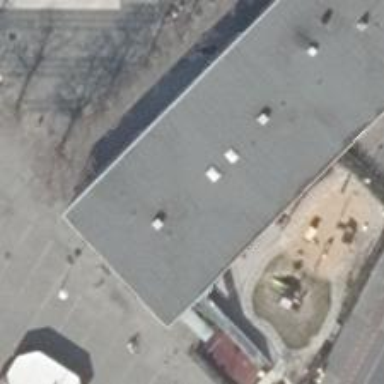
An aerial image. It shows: Community center.